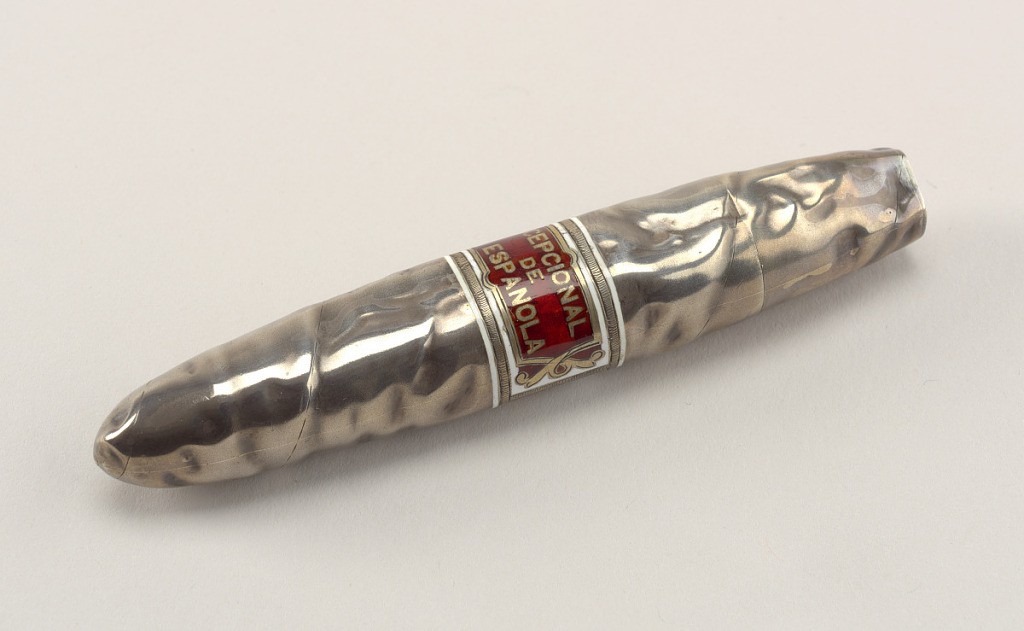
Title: "Escepcional De La Espanola"
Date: late 19th century
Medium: Plated metal, enamel
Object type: Matchsafe
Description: In the form of a hand-rolled cigar, with red and white enamelled label inscribed "Escepcional De La Espanola," reverse of label features coat of arms. Last quarter of cigar, where simulated rolled tobacco is visible, flips open as box lid, hinged on reverse. Rolled tobacco at tip likley intended as striker.